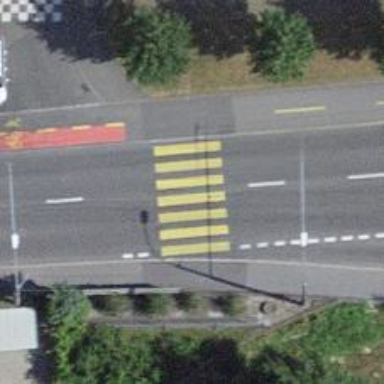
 and both sides have separate sidewalks."